Question: I am trying to call the super constructor from a class using a method. The whole setup looks like this:
'''
class Straight(hand: Hand) extends Combination(Straight.makeHandAceLowIfNeeded(hand), 5)
object Straight {
private def makeHandAceLowIfNeeded(hand: Hand): Hand = {
...
}
}
'''
While this does compile, it has some rather odd runtime behaviour. While debugging, I noticed that the Straight instances have the "hand" property defined twice. Can somebody tell me what is going on, and what the proper way is to call the super constructor with different arguments?
In my use case, I want to call the super constructor with a modified hand in which I replaced a card compared to the original constructor argument.
Debugger screenshot with duplicate field:
.
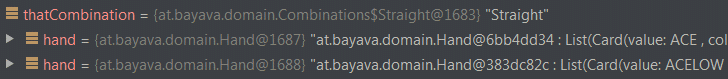
Answer: It's a perfectly fine way to call the superclass constructor. These are two private fields and they don't conflict, though you can rename one of them to avoid confusion during debugging (or if you want to access the superclass' value from the subclass). However, the field should only be generated for a class parameter if it's used outside a constructor, and in your case it doesn't appear to be. Did you simplify the definition of 'Straight'?